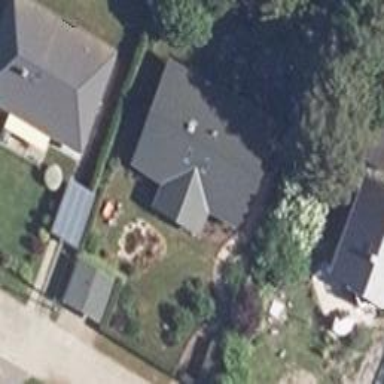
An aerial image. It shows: Simple and straightforward house.